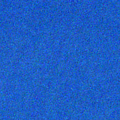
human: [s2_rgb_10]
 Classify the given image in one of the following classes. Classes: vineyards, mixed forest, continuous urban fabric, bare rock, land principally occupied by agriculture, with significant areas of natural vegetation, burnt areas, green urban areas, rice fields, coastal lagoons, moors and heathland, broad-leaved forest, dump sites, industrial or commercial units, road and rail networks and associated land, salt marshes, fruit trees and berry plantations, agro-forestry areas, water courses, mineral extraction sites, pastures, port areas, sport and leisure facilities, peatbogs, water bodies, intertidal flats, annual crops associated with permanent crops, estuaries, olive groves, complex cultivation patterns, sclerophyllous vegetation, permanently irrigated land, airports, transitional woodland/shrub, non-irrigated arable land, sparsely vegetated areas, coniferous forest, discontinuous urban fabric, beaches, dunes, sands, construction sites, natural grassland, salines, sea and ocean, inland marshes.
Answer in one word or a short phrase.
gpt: sea and ocean